Field crop: tomato
Growth stage: 1
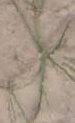
Species: cyperus